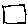
Label: square